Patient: sex F, age 59
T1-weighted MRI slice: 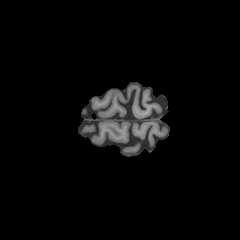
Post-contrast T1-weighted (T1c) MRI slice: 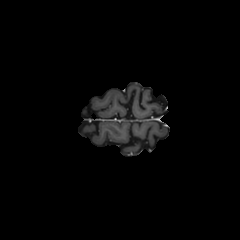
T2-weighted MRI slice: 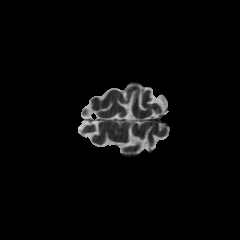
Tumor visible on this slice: no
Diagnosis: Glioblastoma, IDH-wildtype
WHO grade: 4